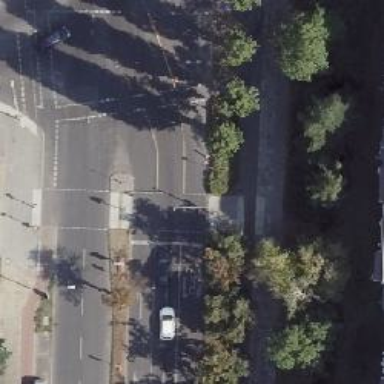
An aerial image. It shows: Secondary road with asphalt surface and lane markings.